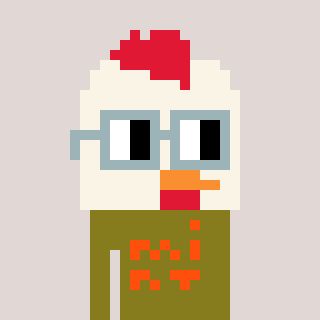
a pixel art character with square dark gray glasses, a chicken-shaped head and a gunk-colored body on a warm background